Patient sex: M
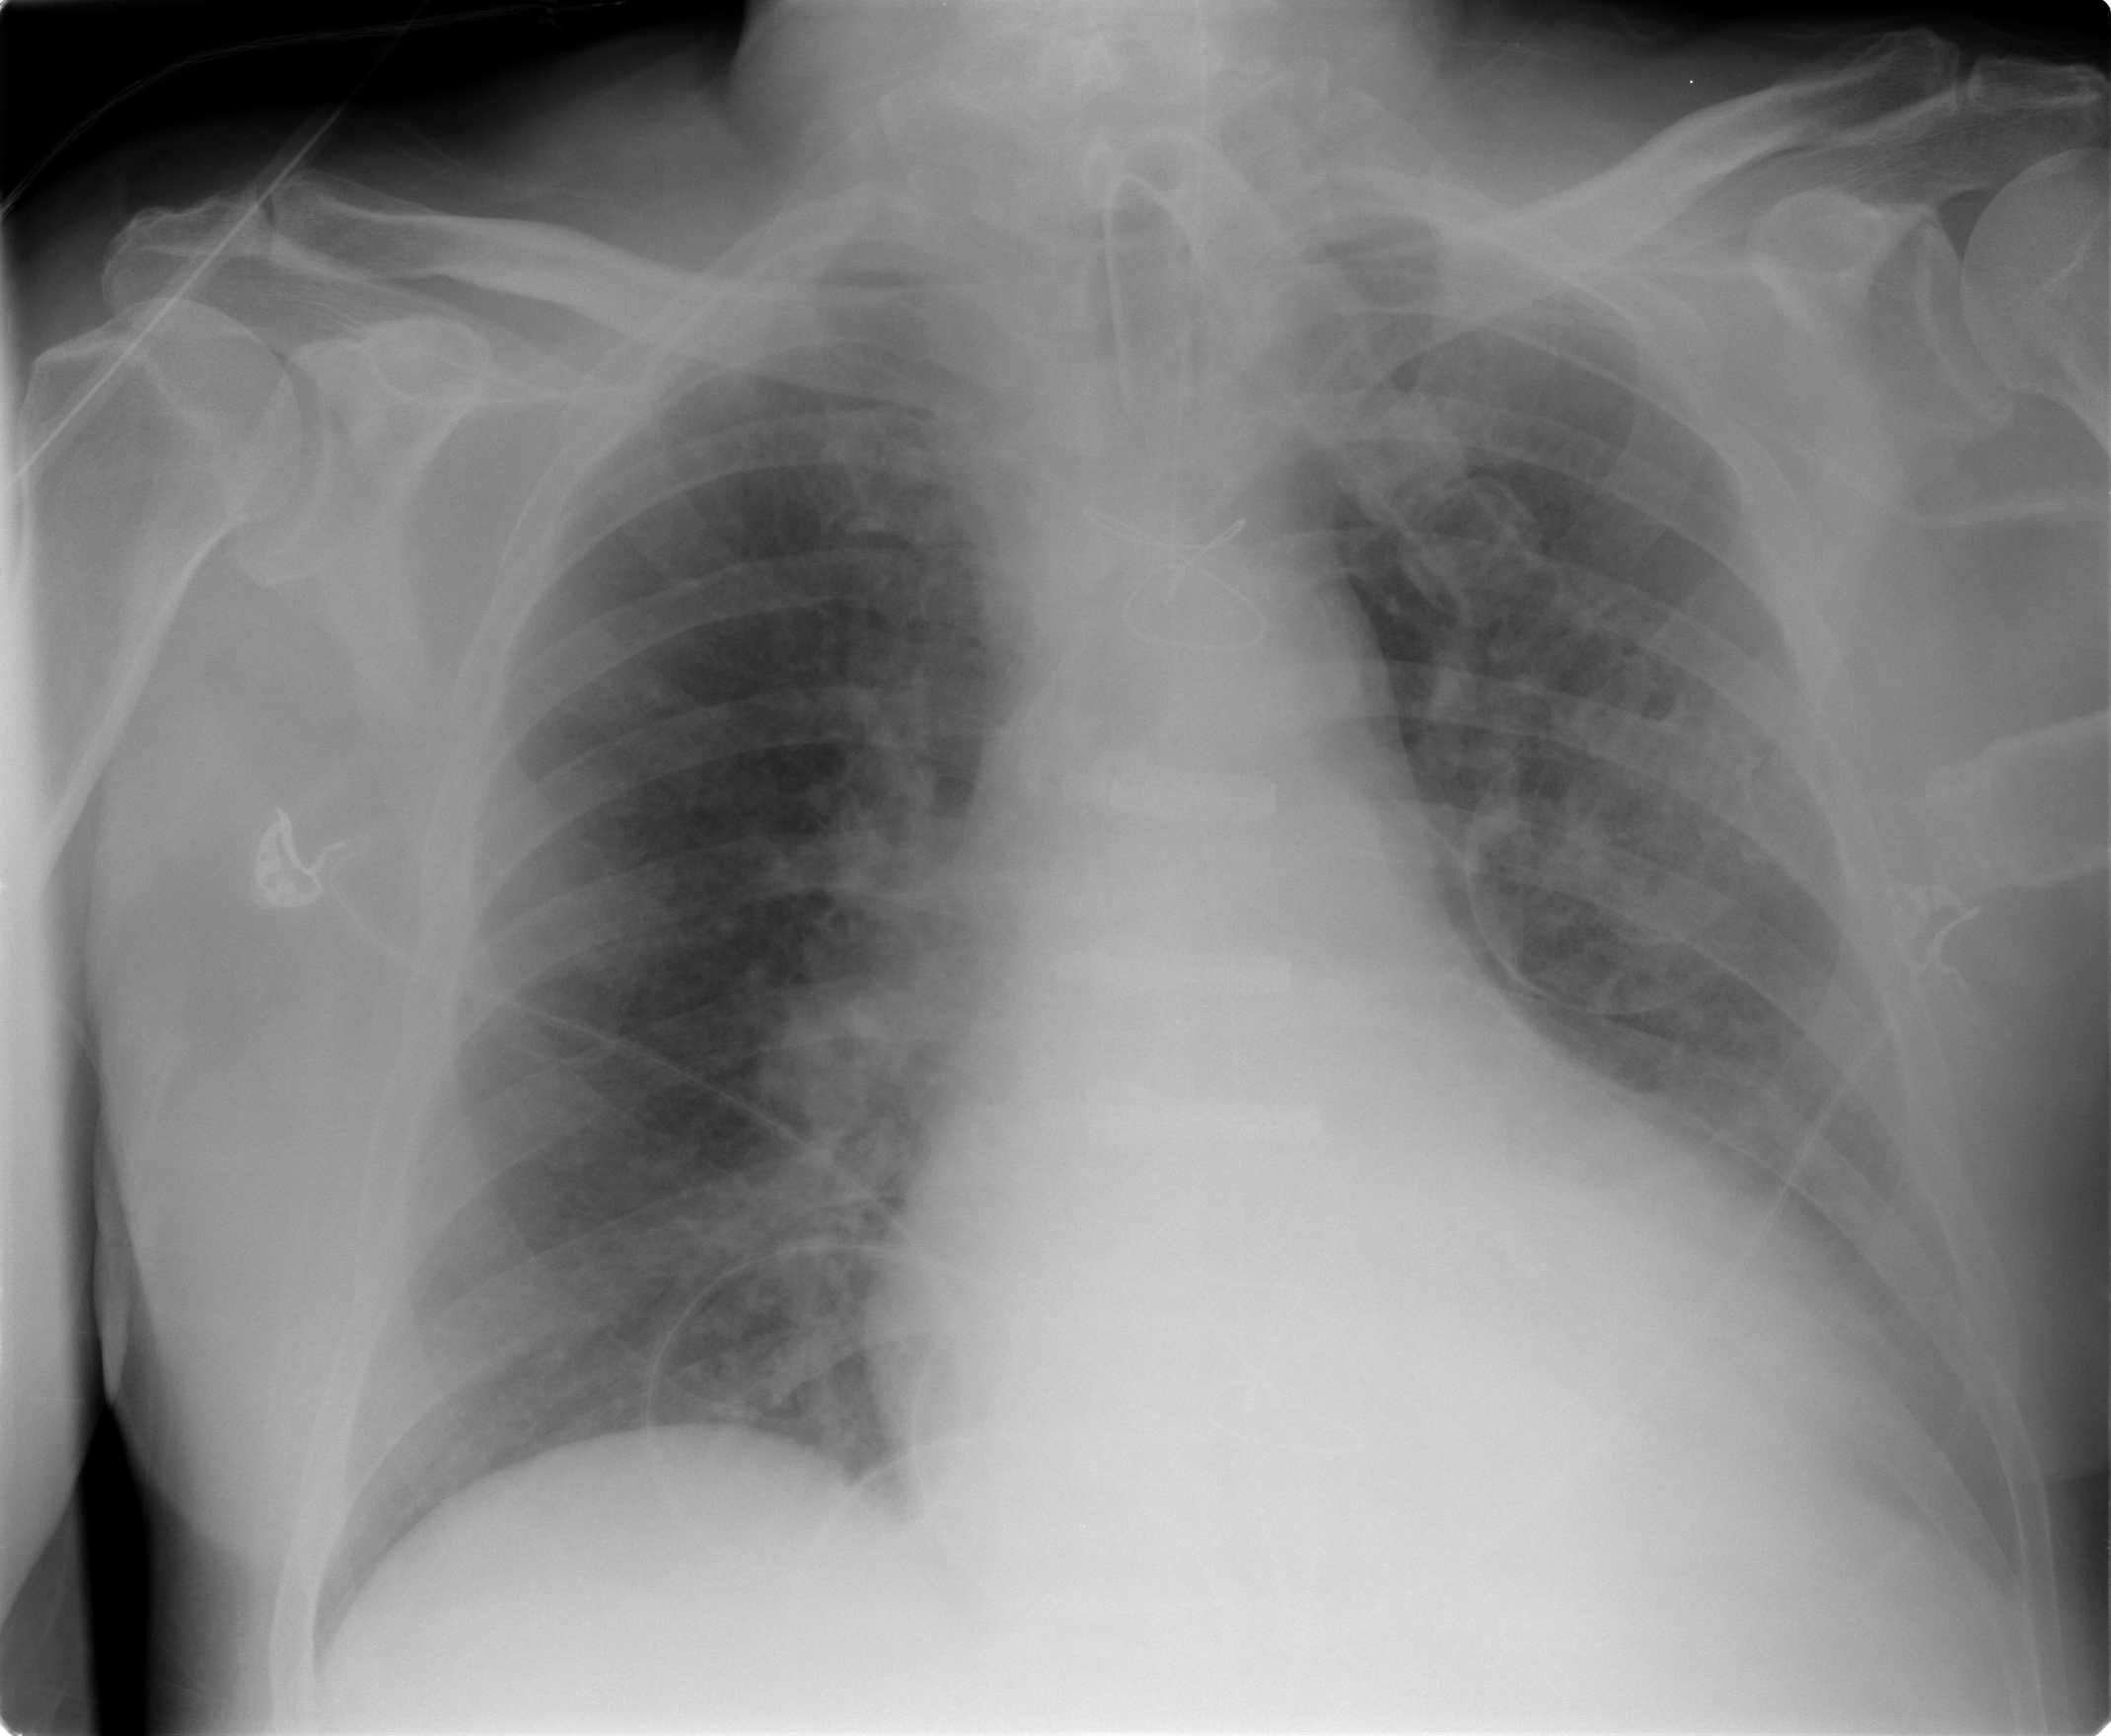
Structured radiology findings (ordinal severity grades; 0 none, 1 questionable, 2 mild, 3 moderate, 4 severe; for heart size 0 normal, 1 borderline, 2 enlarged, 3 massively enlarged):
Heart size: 2
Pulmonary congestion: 2
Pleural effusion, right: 0
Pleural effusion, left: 0
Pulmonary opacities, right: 0
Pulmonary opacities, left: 2
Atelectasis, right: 1
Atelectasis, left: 2